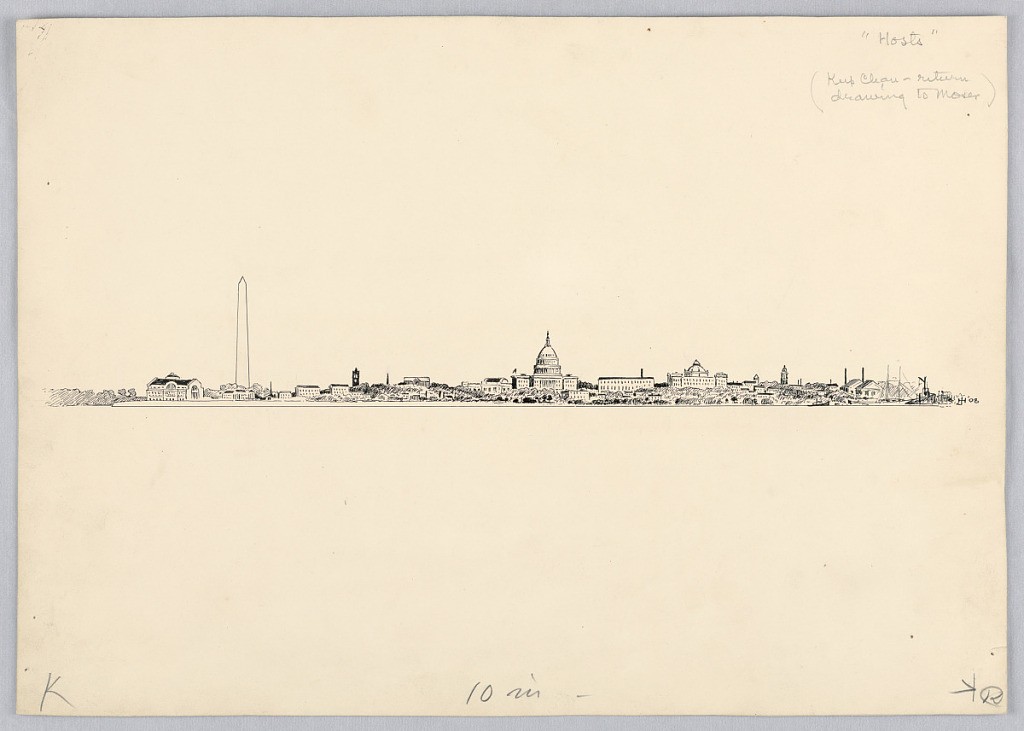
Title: Washington Skyline, Design for Washington Board of Trade Dinner, May 13, 1908
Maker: James Henry Moser, Canadian, 1854–1913
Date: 1908
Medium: Pen and black ink, graphite on thin board
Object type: Drawing
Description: View of the Washington, D.C., skyline from the Potomac. Washington Monument at left and Capitol building, center, with other buildings and a ship, at far right.